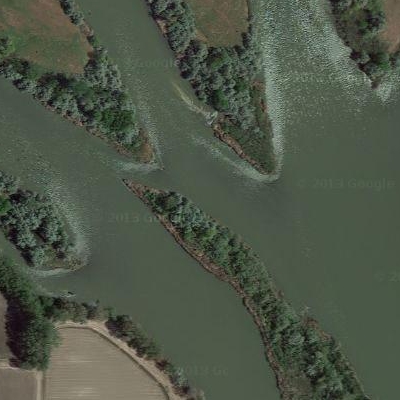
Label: RiverLake